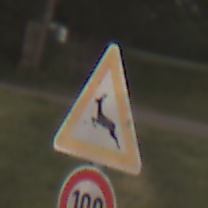
Verkehrszeichen: WildwechselRechts
Zusatzzeichen unten: Geschwindigkeit100
Umgebung: Outdoor, Nature
Tageszeit: SunriseSunset
Wetter: Clear
Licht: Natural
Jahreszeit: NotSpecified
Kontrast: LowContrast